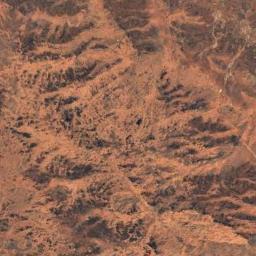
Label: desert